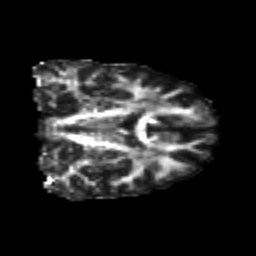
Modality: FA
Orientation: coronal
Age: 23
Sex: female
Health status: healthy
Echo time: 0.074 s